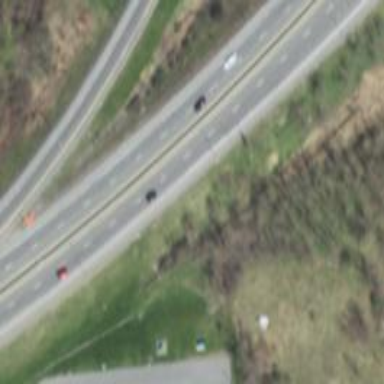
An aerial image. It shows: Trunk highway with expressway features.